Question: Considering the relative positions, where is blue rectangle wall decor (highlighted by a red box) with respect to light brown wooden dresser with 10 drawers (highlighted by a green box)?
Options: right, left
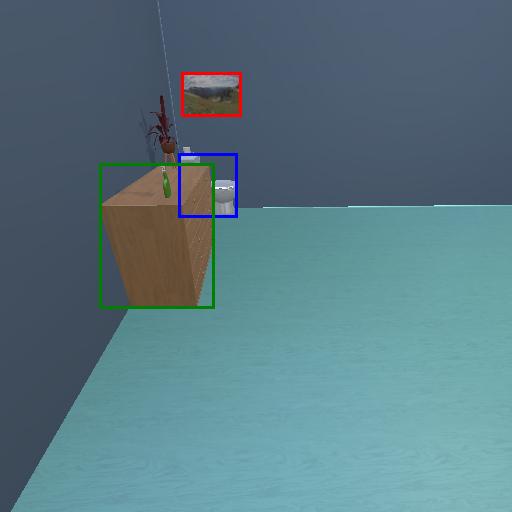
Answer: right